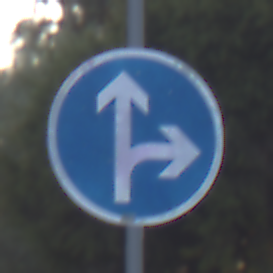
Verkehrszeichen: VorgeschriebeneFahrtrichtungGeradeausOderRechts
Umgebung: Outdoor, Urban
Tageszeit: SunriseSunset
Wetter: Clear
Licht: Natural
Jahreszeit: NotSpecified
Kontrast: LowContrast